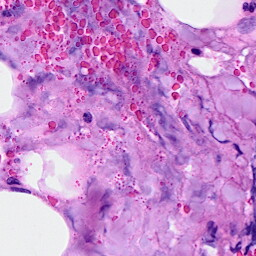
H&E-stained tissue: Breast